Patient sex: M
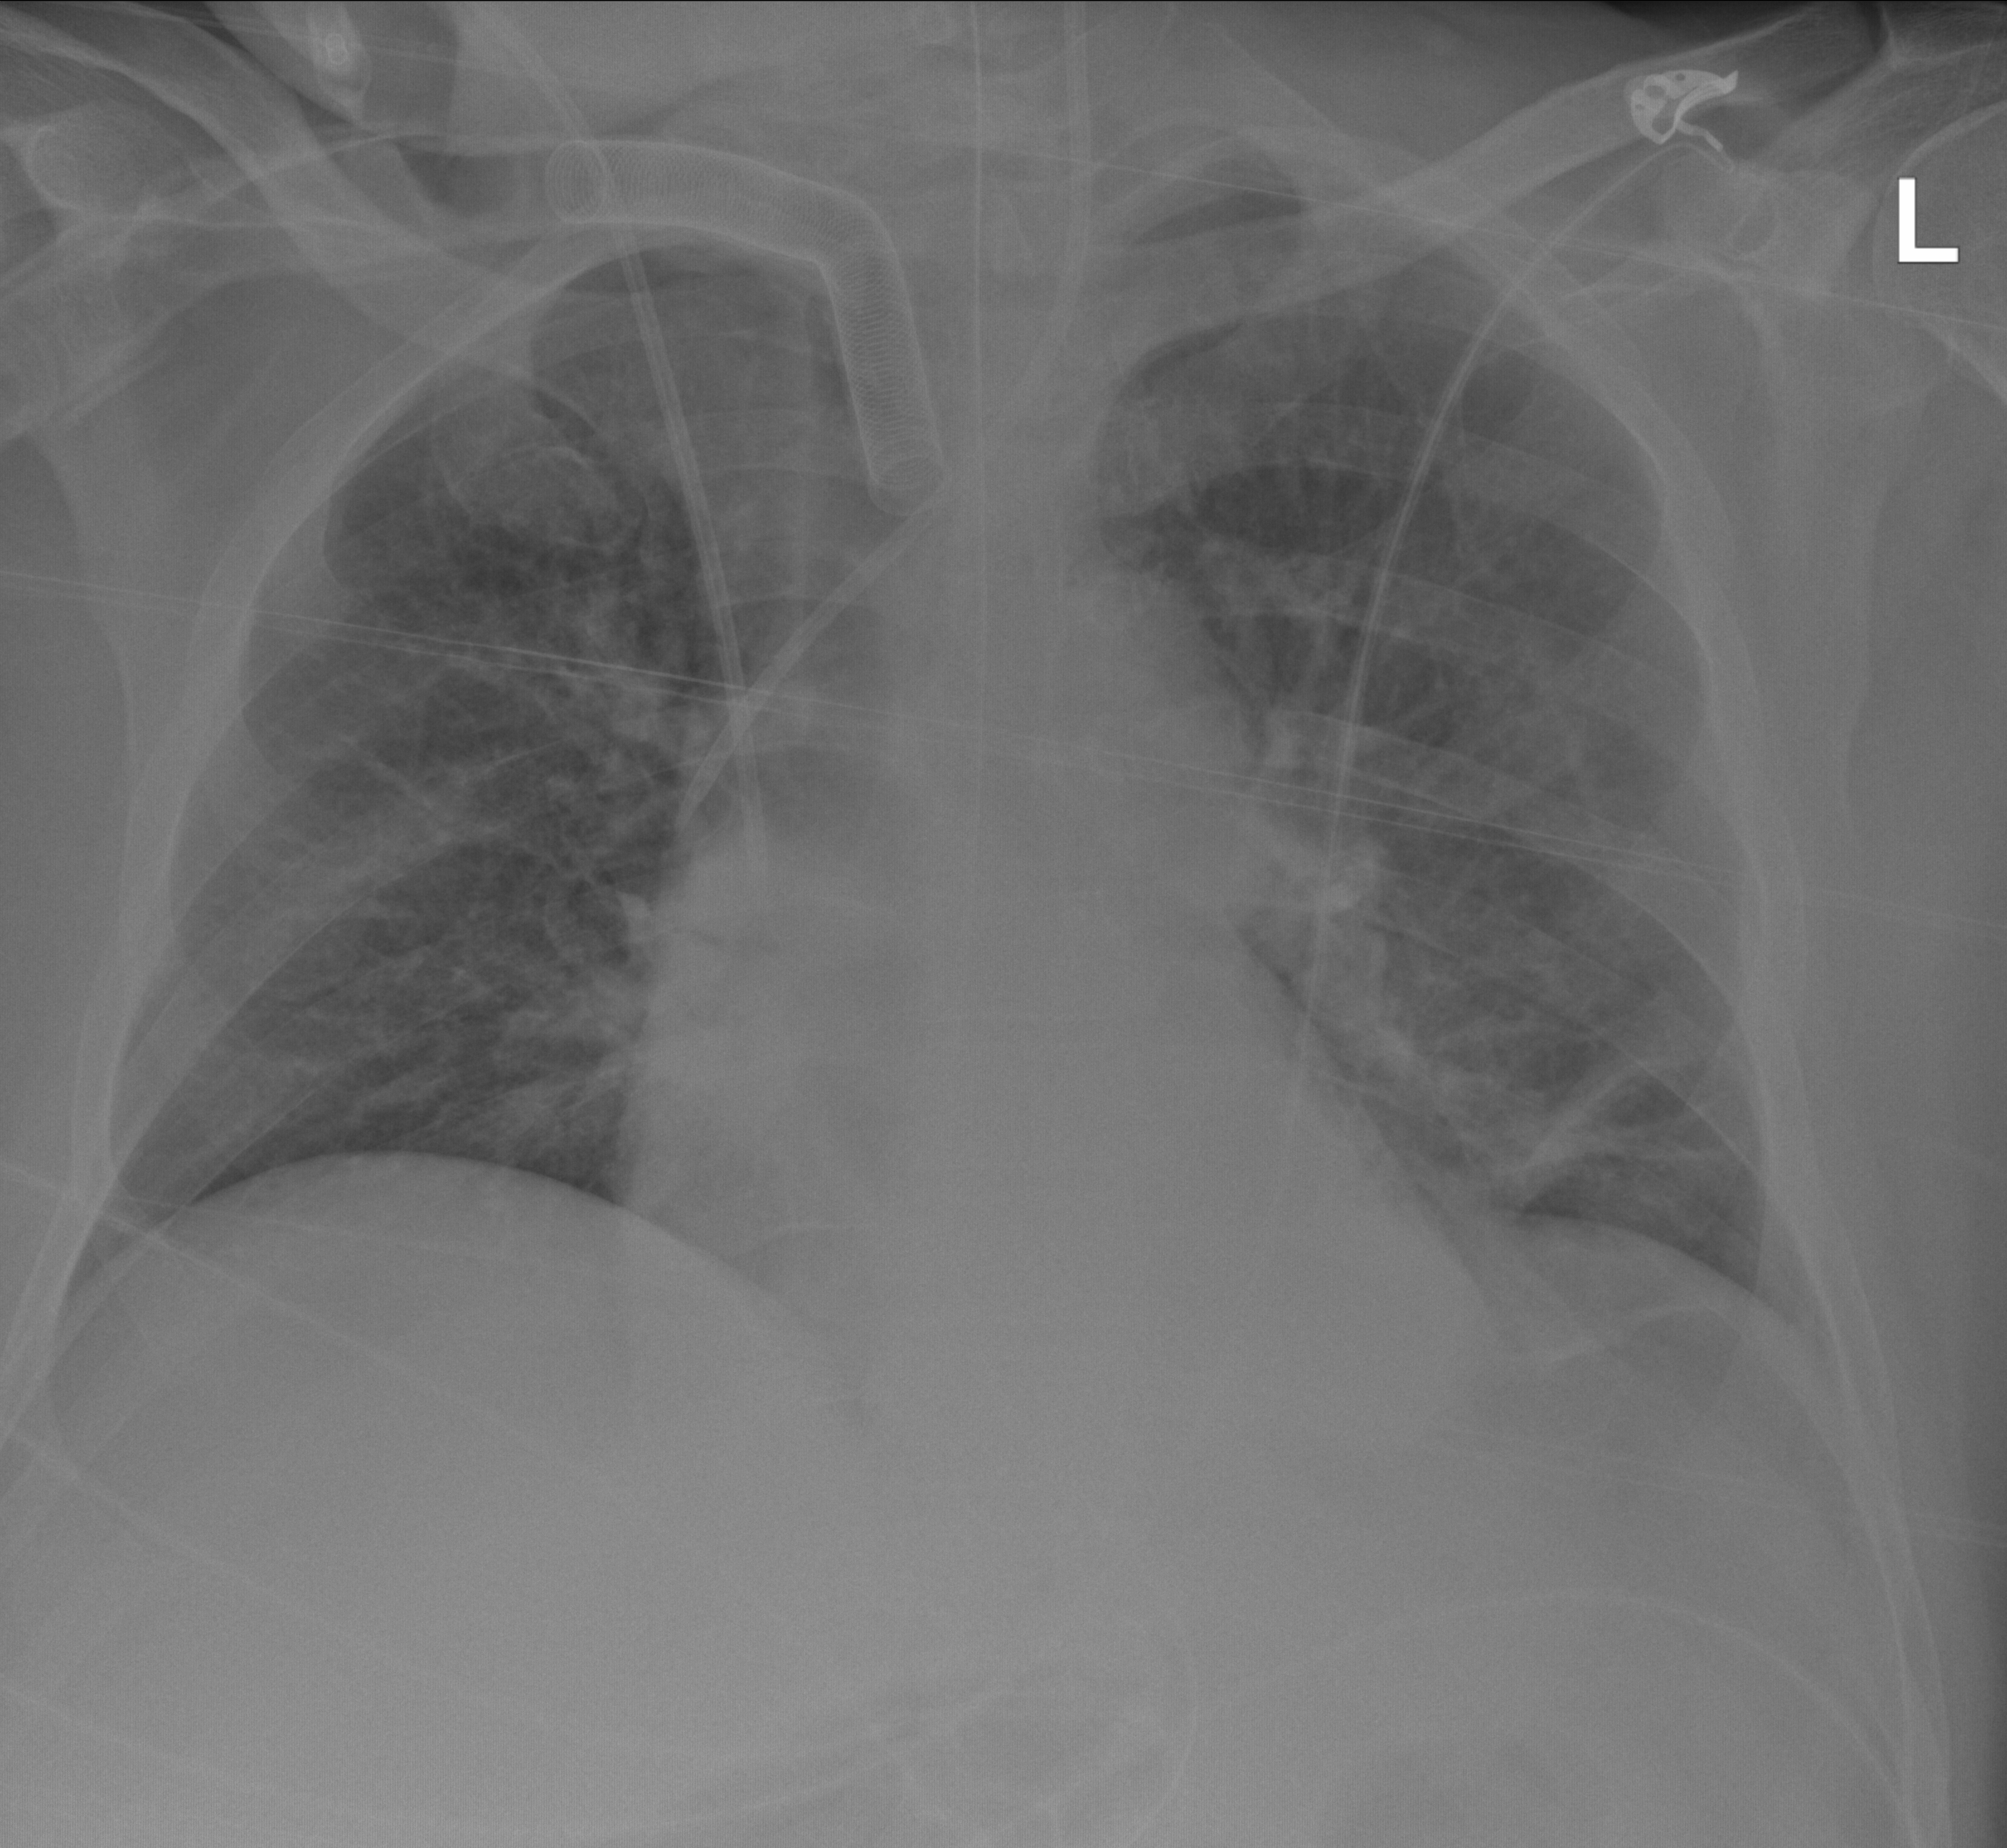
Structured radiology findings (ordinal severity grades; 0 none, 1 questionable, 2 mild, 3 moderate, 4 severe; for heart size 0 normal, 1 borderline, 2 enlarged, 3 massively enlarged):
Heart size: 1
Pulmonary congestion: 2
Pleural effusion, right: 0
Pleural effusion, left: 0
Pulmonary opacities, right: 2
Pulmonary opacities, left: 2
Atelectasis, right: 2
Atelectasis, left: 3